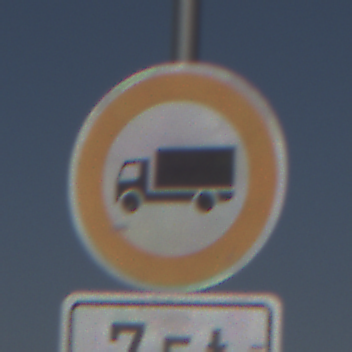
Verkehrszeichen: VerbotFuerKraftfahrzeugeUeberDreiKommaFuenfTonnen
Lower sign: SonstigeBeschraenkungen4
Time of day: Midday
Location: Outdoor (Nature)
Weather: PartlyCloudy
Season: NotSpecified
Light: Natural